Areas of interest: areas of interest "Traffic and Vehicle Management"
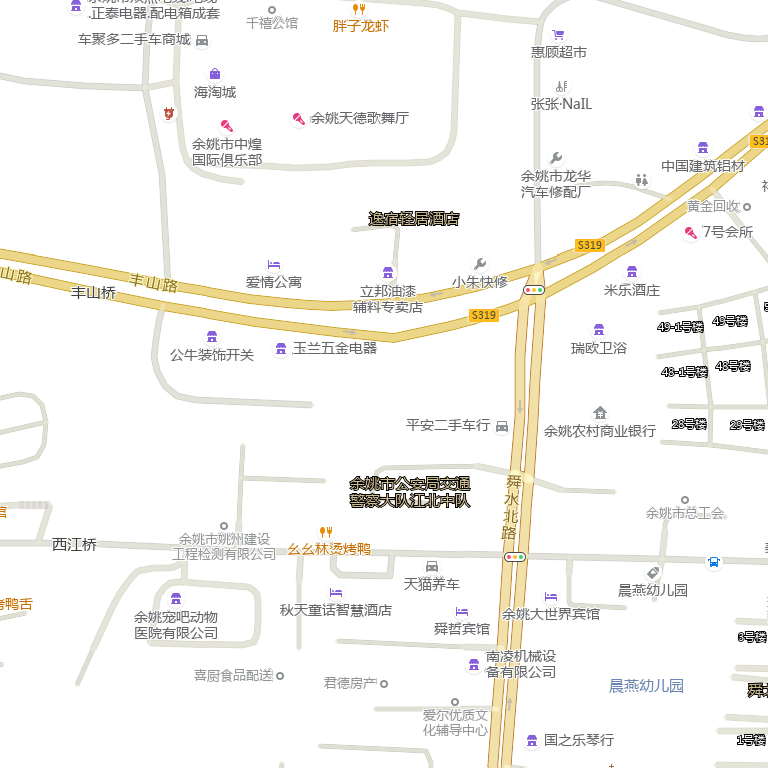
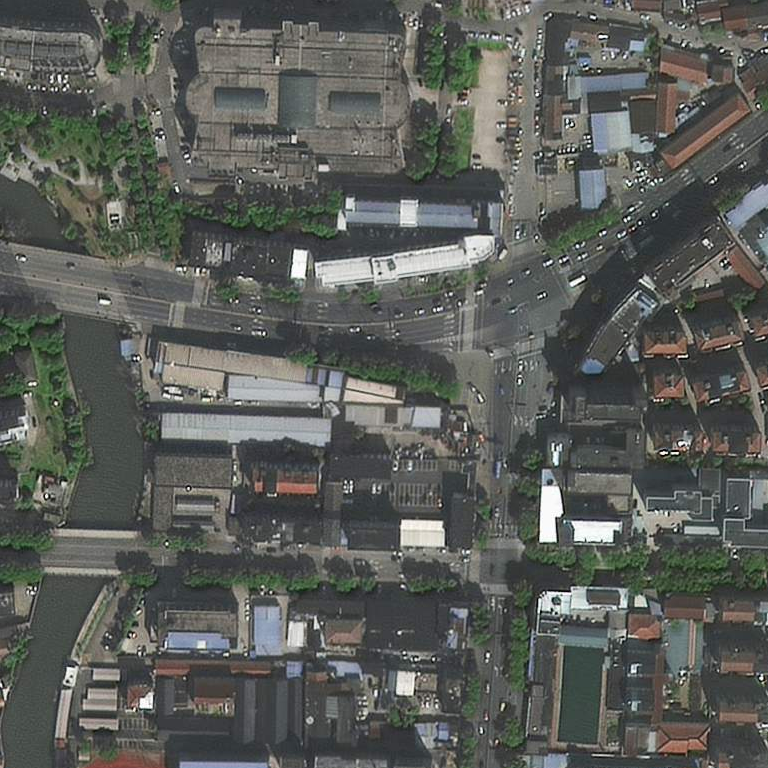